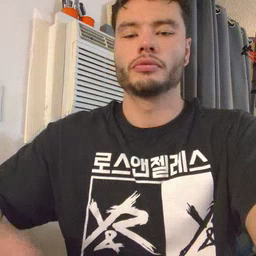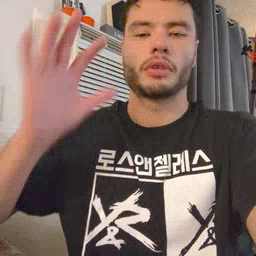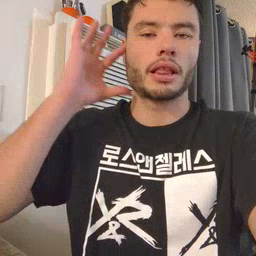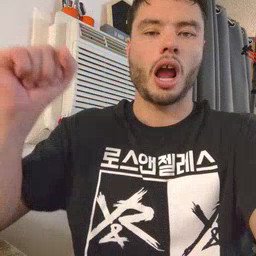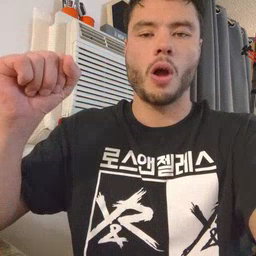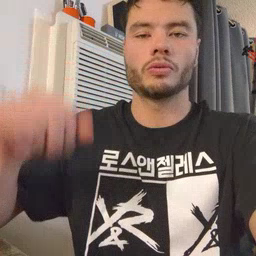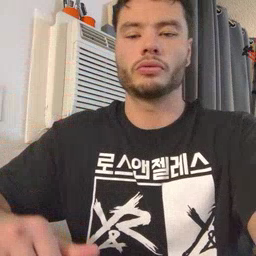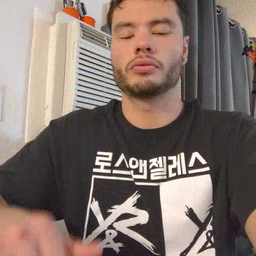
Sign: loud